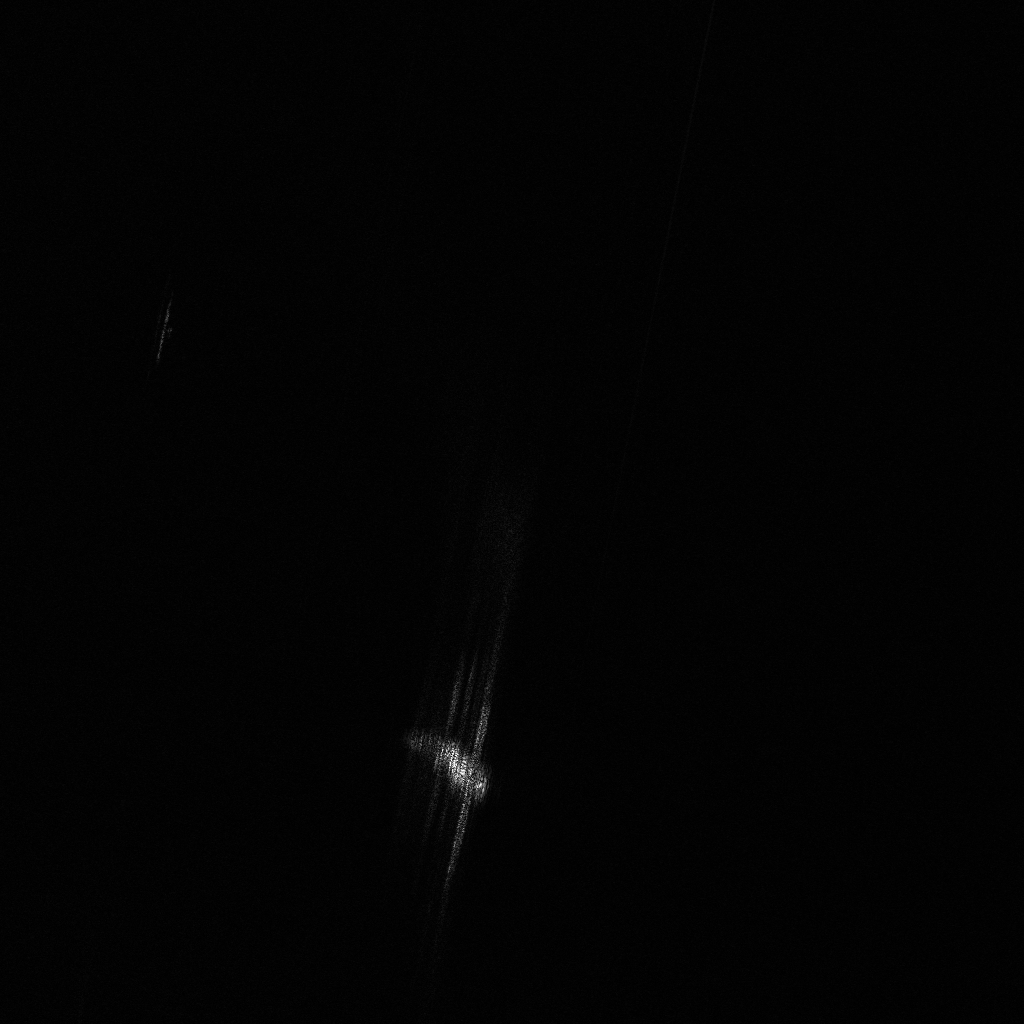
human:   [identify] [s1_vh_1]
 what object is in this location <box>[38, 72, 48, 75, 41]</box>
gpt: <ref>1 large container at the bottom</ref>